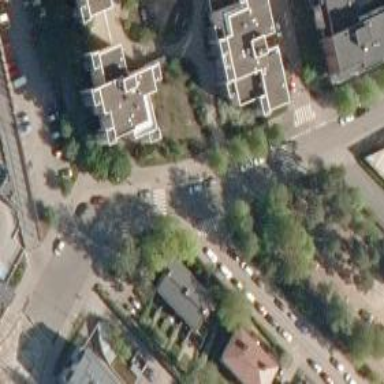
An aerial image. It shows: Asphalt cycleway.